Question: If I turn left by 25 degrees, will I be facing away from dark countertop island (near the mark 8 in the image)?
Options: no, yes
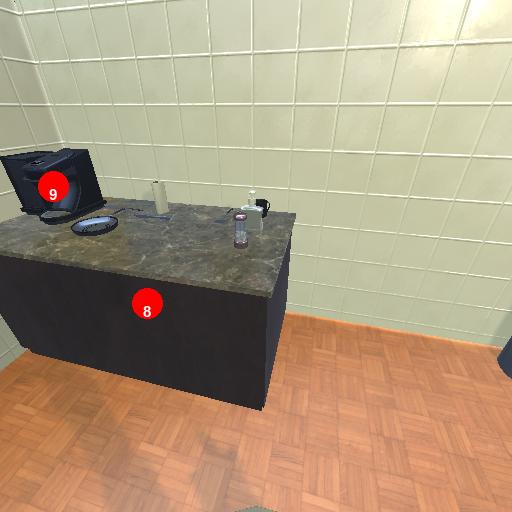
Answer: no